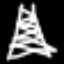
Label: The Eiffel Tower